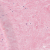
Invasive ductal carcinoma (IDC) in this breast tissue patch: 0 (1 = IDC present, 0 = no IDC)